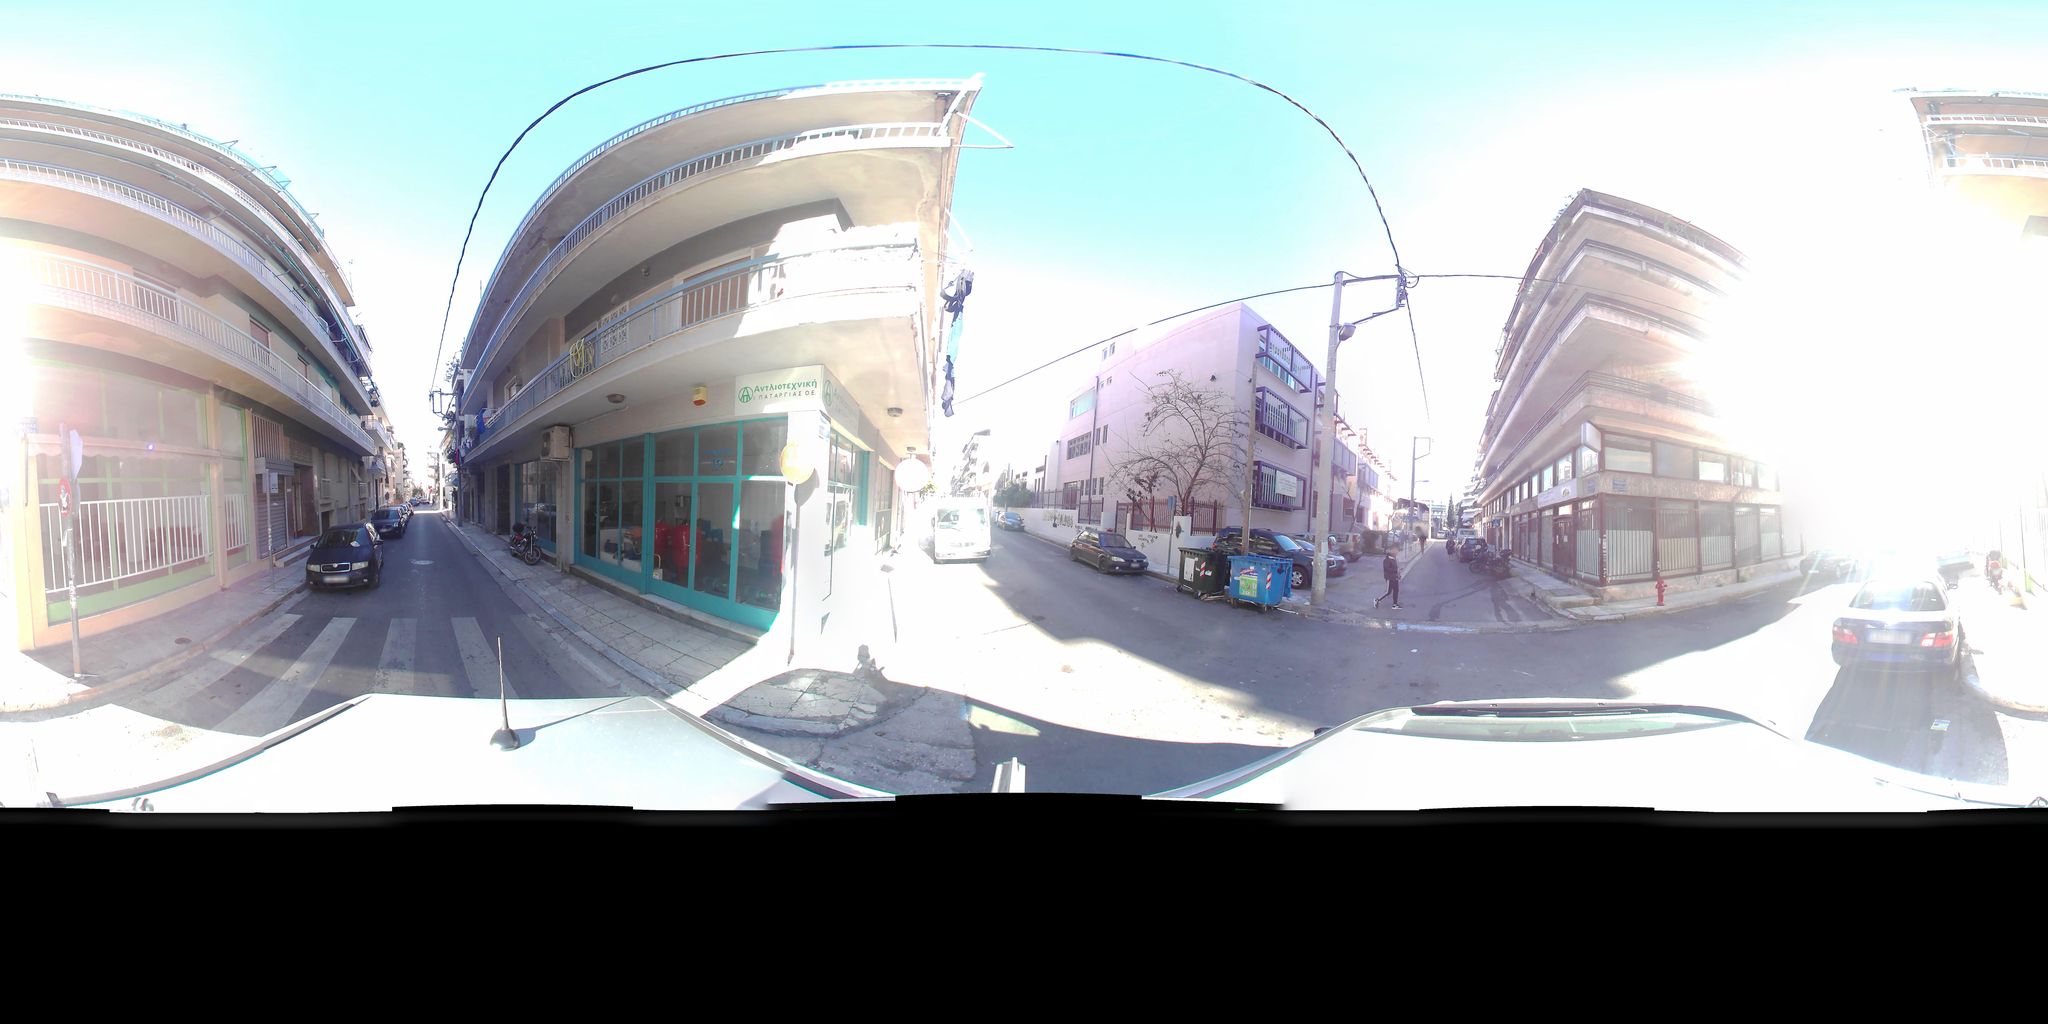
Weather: snowy
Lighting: day
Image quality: slightly poor
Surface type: railway
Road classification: residential
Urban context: urban centre
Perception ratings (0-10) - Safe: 0.87, Lively: 2.49, Beautiful: 6.78, Boring: 2.49, Depressing: 5.38, Wealthy: 0.38